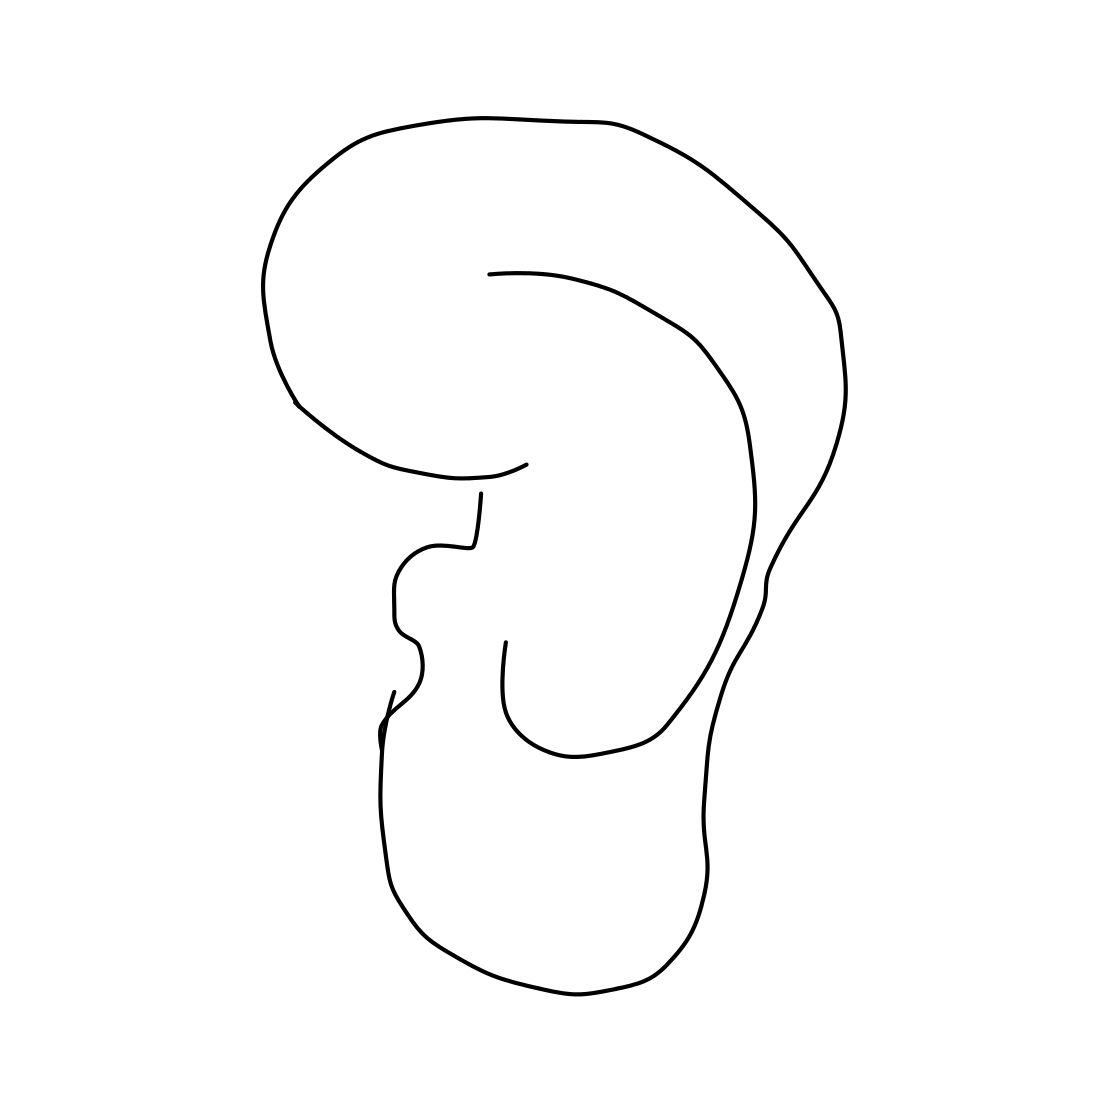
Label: ear